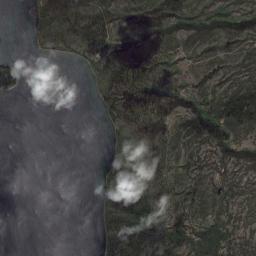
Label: cloud